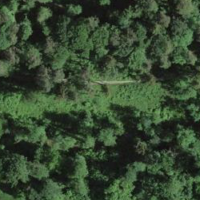
EUNIS habitat code: 41
Species observed at this site:
Aruncus dioicus